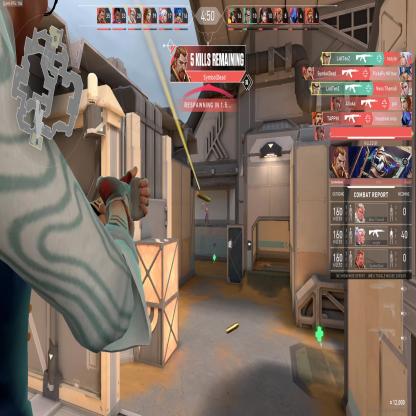
Label: enemy